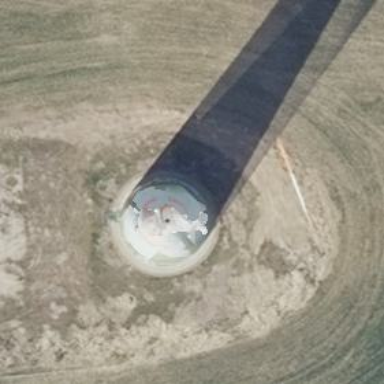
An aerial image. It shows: Wind generator in the form of horizontal axis wind turbine.